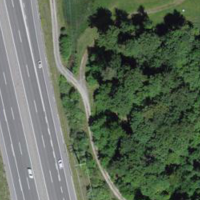
EUNIS habitat code: 57
Species observed at this site:
Milvus milvus
Potentilla recta